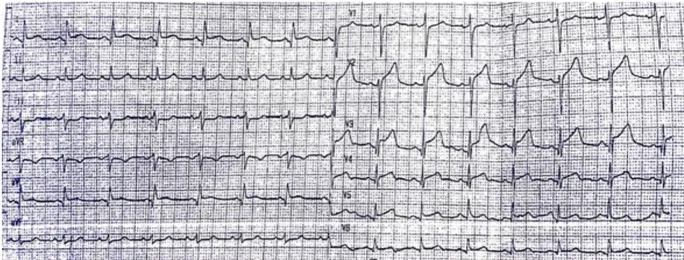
(B) After 2 h of treatment, the ST segments have reduced.
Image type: electrography (ekg)